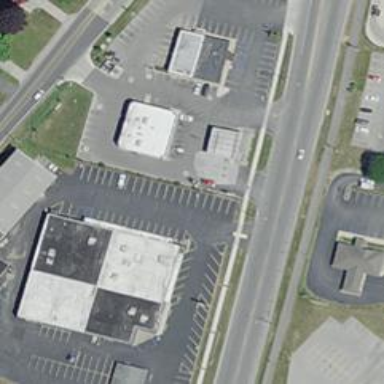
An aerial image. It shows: Convenience shop.